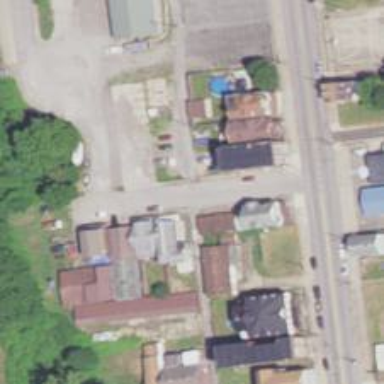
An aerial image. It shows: Alley classified as service road.